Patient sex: M
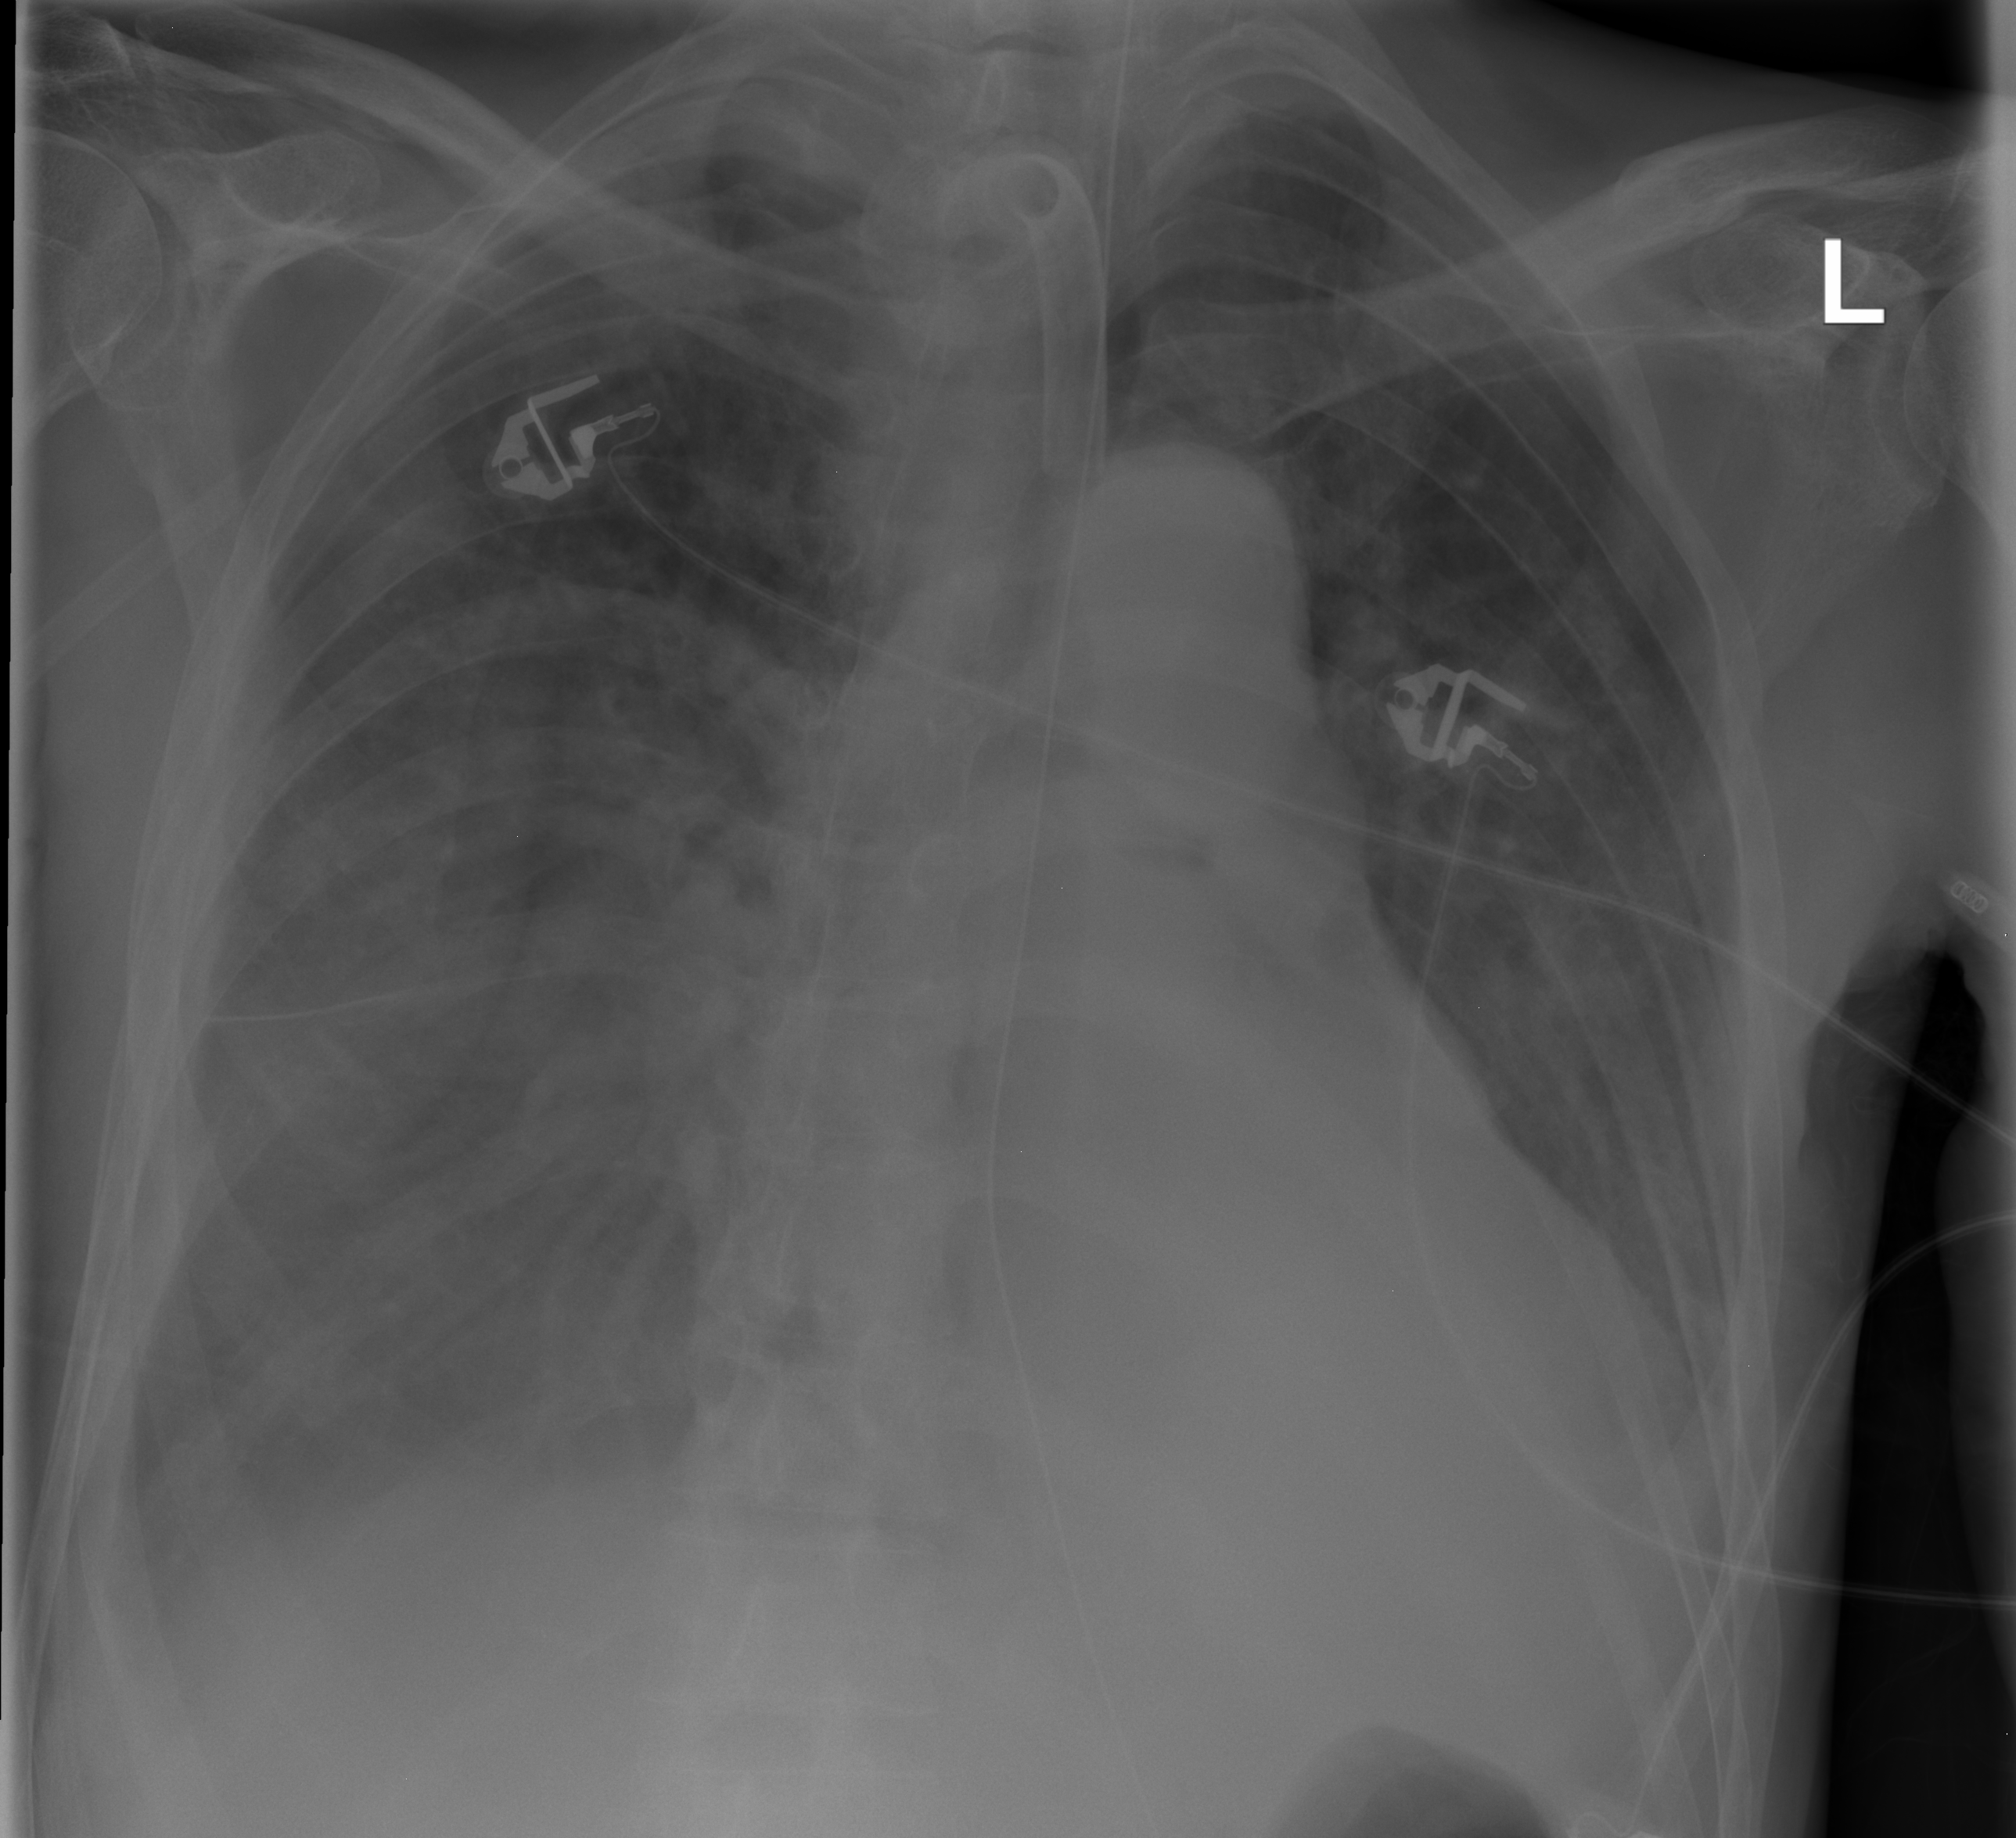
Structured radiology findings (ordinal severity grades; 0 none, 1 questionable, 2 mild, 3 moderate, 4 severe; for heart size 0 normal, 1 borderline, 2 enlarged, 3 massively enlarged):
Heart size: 2
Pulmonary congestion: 2
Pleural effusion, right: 2
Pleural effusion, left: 1
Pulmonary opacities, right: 2
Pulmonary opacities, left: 2
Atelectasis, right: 2
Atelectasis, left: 2